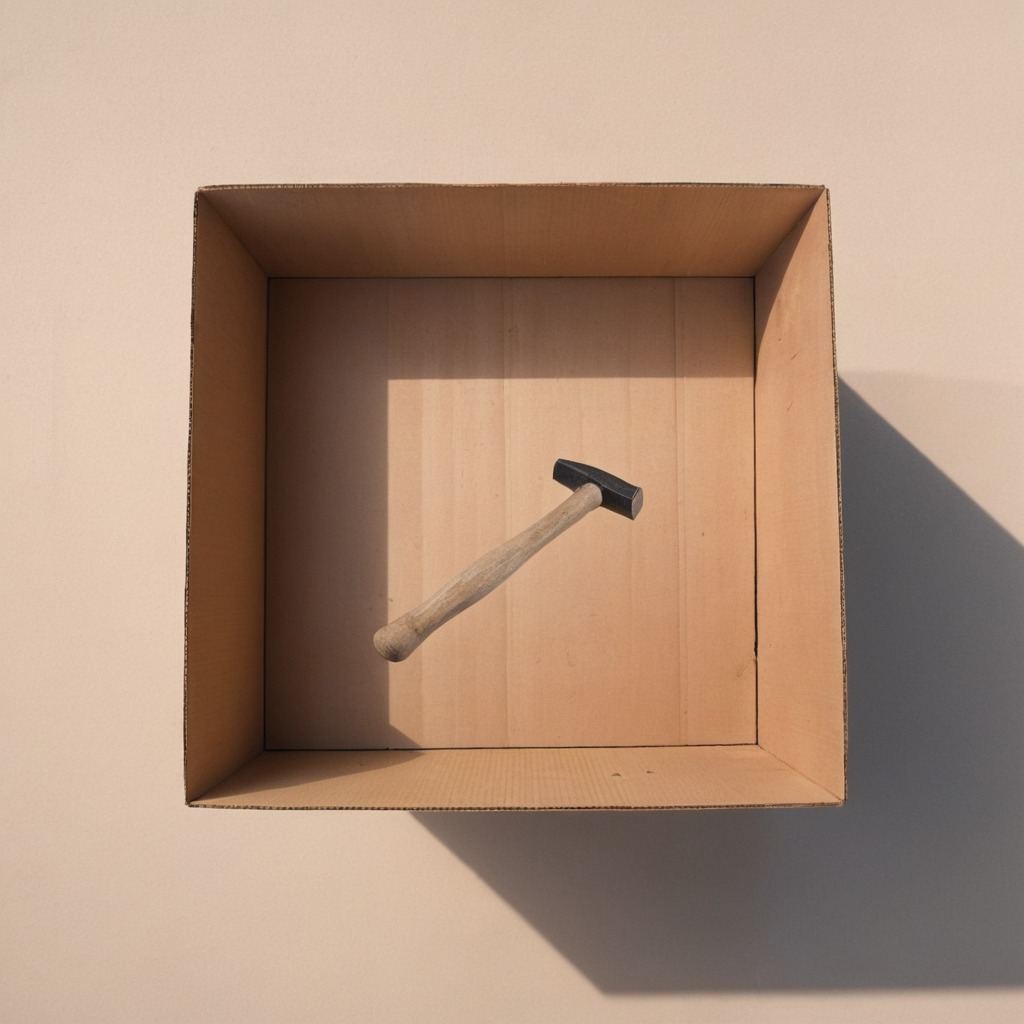
A hammer lies on the cardboard box surface.